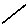
Label: line